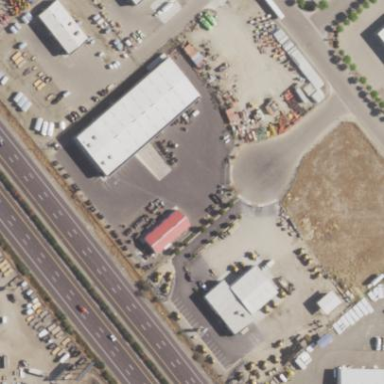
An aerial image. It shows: Industrial area.